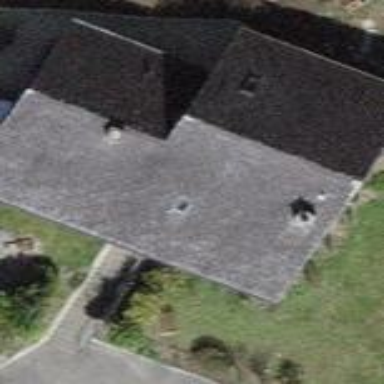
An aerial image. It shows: Simple and straightforward house.